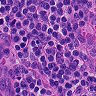
Metastatic tissue present: no